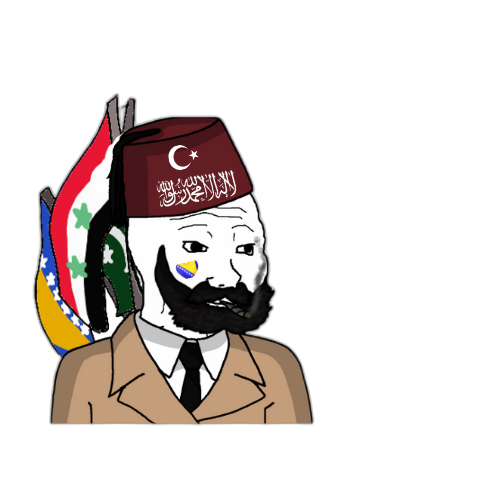
Label: 5_Doomer